Question: '''
Android Studio 0.5.8
'''
Hello,
For some reason the icon never displays on the ActionBar, I have used a combination of ifRoom|withText but still doesn't display. I have also tried rotating in Landscape. I am using genymotion 4.4.2
'''
<?xml version="1.0" encoding="utf-8"?>
<menu
xmlns:android="http://schemas.android.com/apk/res/android"
xmlns:app="http://schemas.android.com/apk/res-auto">
<item android:title="@string/new_crime"
android:id="@+id/menu_item_new_crime"
android:icon="@drawable/ic_action_new"
app:showAsAction="always"/>
</menu>
'''
I am inflating the menu in a fragment:
'''
@Override
public void onCreateOptionsMenu(Menu menu, MenuInflater inflater) {
super.onCreateOptionsMenu(menu, inflater);
inflater.inflate(R.menu.fragment_crime_list, menu);
}
'''
Here is a screenshot:

I have tried hardware nexus5 in portrait and landscape mode, but no icon.
I have also tried using the following, but didn't work either:
'''
android:icon="@android:drawable/ic_menu_add"
'''
Many thanks for any suggestions,
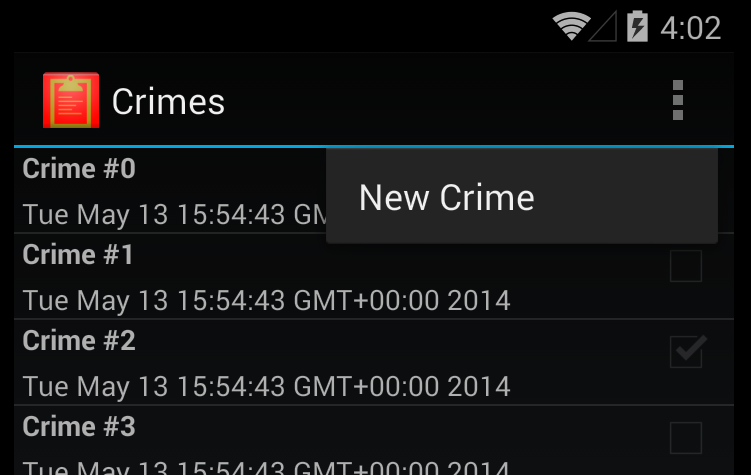
Answer: I have come across this issue once myself. Try this:
'''
<?xml version="1.0" encoding="utf-8"?>
<menu
xmlns:android="http://schemas.android.com/apk/res/android"
xmlns:app="http://schemas.android.com/apk/res-auto">
<item android:title="@string/new_crime"
android:id="@+id/menu_item_new_crime"
android:icon="@drawable/ic_action_new"
android:showAsAction="always"
app:showAsAction="always"/>
</menu>
'''
I don't know why it would be necessary to have both, but that fixed it for me for some reason.